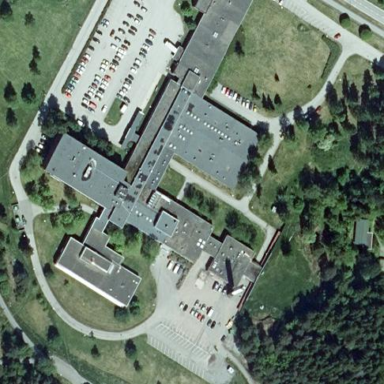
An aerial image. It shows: Hospital building.